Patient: sex F, age 61
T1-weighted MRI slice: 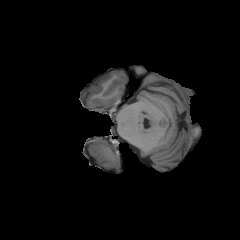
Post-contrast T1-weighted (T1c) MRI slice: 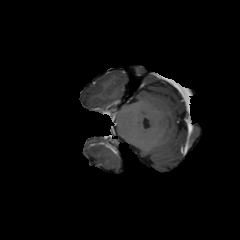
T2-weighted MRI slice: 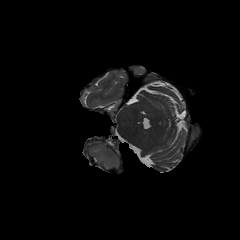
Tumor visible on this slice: yes
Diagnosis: Glioblastoma, IDH-wildtype
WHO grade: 4